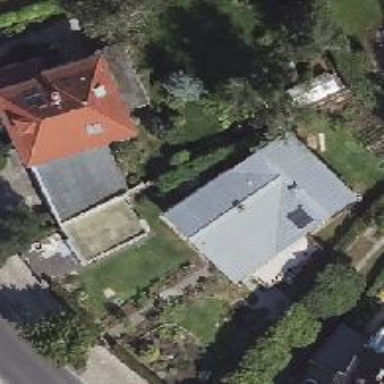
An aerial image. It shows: Apartment building with hipped roof.